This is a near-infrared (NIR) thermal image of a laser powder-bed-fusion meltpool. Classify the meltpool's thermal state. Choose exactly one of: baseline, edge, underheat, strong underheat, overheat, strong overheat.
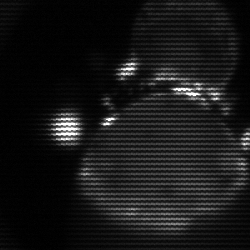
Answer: edge